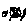
Label: cat